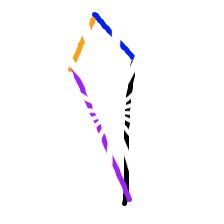
Shape: kite